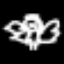
Label: angel